Question: Visual Studio 2013 introduced a new feature where it shows you how many times each of your methods are used.

I don't find it very useful, and it messes up the spacing of my file. How do I disable it? Can't seem to find the option.
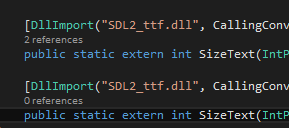
Answer: I guess you probably are running the preview of VS2013 Ultimate, because it is not present in my professional preview. But looking online I found that the feature is called 'Code Information Indicators' or 'CodeLens', and can be located under
> (for RC/final version)
or
> (for preview version)
That was according to this <URL>. It seems to be pretty well hidden.
, you can also get to the CodeLens options by right clicking the indicators themselves in the editor:

documented in the Q&A section of the <URL>